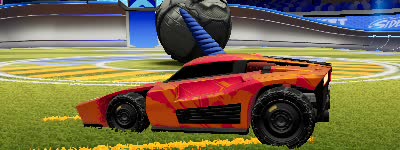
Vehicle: breakout